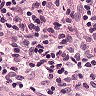
Metastatic tissue present: no